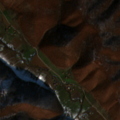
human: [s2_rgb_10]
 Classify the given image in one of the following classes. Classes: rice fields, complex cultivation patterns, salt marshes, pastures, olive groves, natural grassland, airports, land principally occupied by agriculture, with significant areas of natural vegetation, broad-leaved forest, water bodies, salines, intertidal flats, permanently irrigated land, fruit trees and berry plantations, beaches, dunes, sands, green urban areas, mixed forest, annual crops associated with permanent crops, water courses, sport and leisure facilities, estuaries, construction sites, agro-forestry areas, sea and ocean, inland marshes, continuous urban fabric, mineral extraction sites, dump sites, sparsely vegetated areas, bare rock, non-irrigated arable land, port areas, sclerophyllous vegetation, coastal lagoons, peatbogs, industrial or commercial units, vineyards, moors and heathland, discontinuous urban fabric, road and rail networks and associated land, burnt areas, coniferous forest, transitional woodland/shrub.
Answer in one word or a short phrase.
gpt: complex cultivation patterns, broad-leaved forest